Question: Heres the problem, and my attempted solution.

My solution:
1. Run a topological sort on the tree, which runs in linear time BigTheta(E+V) where E is the number of edges and V the number of vertices. This puts it in a linked list which also takes constant time.
2. A vertex u would be an ancestor if it has a higher finishing time than vertex v.
3. Look at the 2 vertice's in the linked list and compare their finishing time and return true or false depending on the result from step 2.
Does this sound correct or am i missing something?
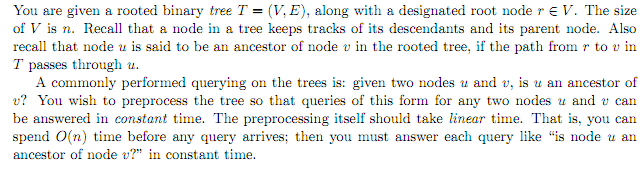
Answer: I don't think your understanding of what "constant time" means is quite correct. "...time BigTheta(E+V) where E is the number of edges and V the number of vertices" is time, not time.
Granted, you are allowed to take linear time for the pre-processing, so that's ok, but how are you going to do your step 3 ("Look at the 2 vertice's in the linked list") in constant time?